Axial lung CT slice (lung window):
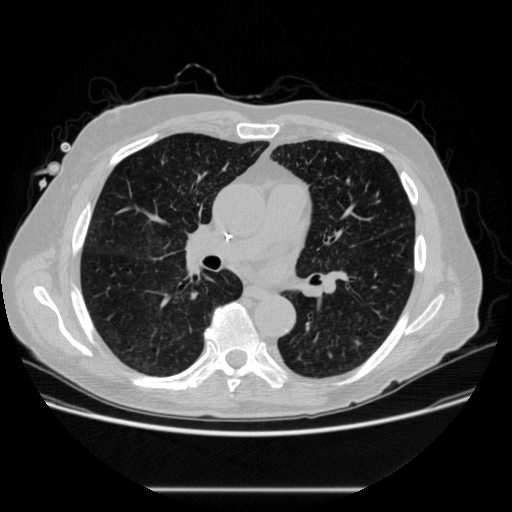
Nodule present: no